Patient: sex F, age 55
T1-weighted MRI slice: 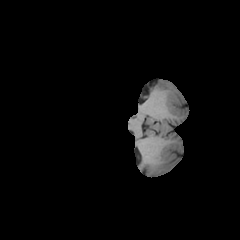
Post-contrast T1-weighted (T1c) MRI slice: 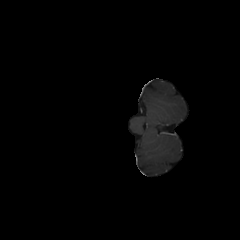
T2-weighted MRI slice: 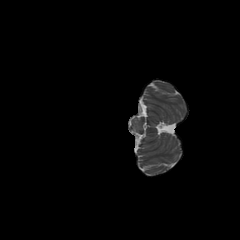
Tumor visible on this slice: no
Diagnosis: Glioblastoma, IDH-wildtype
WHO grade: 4